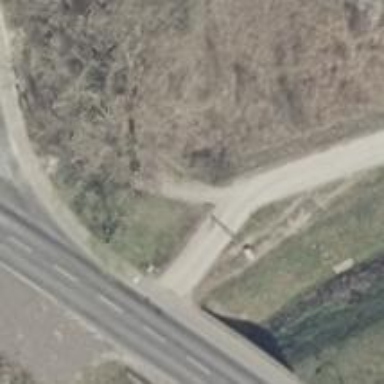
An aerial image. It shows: Footway along the road.